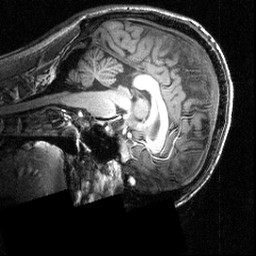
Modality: T1w
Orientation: sagittal
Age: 26
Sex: male
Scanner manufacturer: siemens
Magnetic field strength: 3.951 T
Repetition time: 1.5 s
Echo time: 0.00335 s